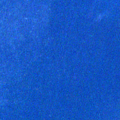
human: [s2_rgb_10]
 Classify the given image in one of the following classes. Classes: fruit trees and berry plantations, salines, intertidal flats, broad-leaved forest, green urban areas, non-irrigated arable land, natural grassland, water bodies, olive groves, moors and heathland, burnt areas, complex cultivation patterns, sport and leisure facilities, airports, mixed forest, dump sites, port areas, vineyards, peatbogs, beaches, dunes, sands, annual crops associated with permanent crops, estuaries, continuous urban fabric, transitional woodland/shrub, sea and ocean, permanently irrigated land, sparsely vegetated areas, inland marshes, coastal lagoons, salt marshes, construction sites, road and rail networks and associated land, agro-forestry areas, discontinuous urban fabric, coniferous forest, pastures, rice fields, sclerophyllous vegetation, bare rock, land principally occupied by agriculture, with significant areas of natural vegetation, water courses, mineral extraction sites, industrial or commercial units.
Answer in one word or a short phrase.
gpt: sea and ocean